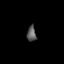
Tissue: lung
Cell type: Epithelial cells
Senescence score: 0.2152
Nuclear area (px): 139
Mean DAPI intensity: 90.079